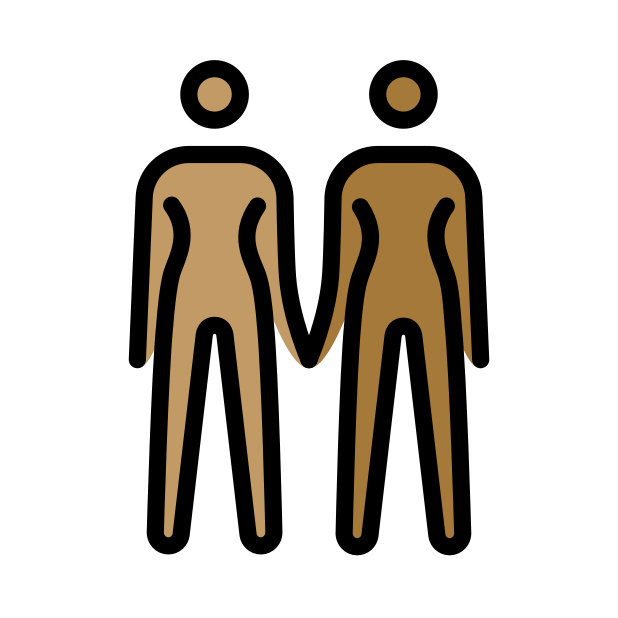
women holding hands: medium skin tone, medium-dark skin tone